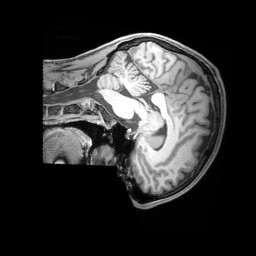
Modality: T1w
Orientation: sagittal
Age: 26
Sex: male
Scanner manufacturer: siemens
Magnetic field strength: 3 T
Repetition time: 1.97 s
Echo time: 0.00206 s